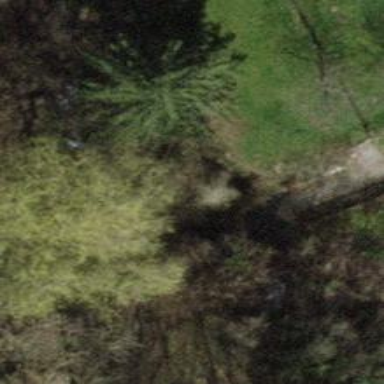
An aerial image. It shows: Path with unpaved surface that includes bridge.